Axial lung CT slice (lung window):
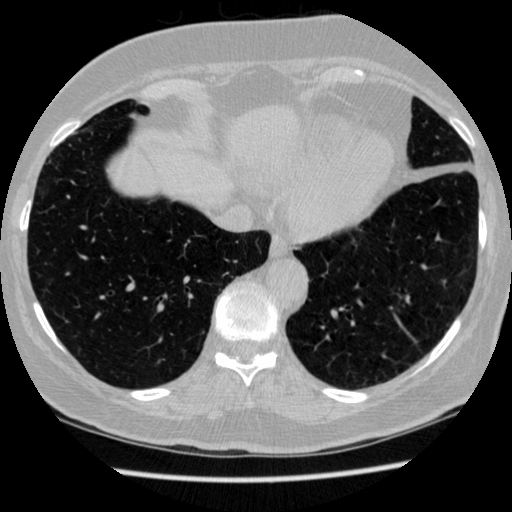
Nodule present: no